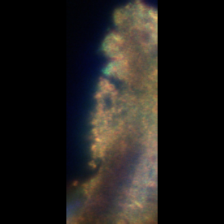
Taxon: Unknown_detritus
Group: Unknown